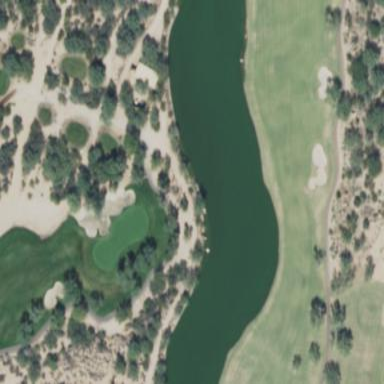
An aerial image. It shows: Water hazard in golf course. The hazard is natural water feature.